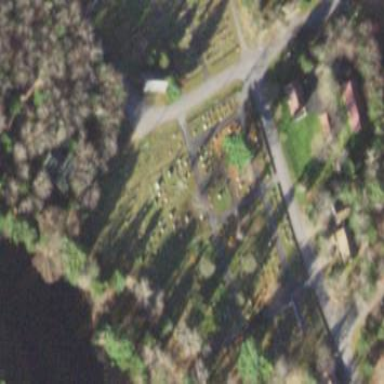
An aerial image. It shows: Grave yard.